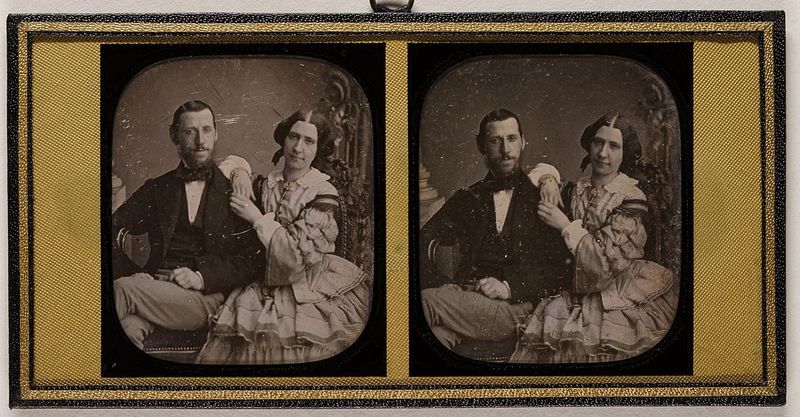
Titel: Edmund Johann Krüß (1824-1906) und seine Frau Auguste Agathe, geb. Bauer (1829-1912)
Künstler: A. Bertrand
Standort: Hamburg
Institution: Museum für Kunst und Gewerbe Hamburg
Schlagwörter: mann, frau, bild, portrait, figur, paar, person, fotografie, photographie, doppelbildnis, doppelportrait, ehe, handkoloriert, daguerreotypie, stereofotografie, historische, stereophotographie, bildwerke, angewandte und bildende kunst, hessische systematik, porträt, persönlichkeit, porträtfotografie, porträtphotographie, hüftbild, doppelporträt, verheiratetes paar, matrimonium, ehestand, handkolorierung, stereoskopische, stereoskopisches